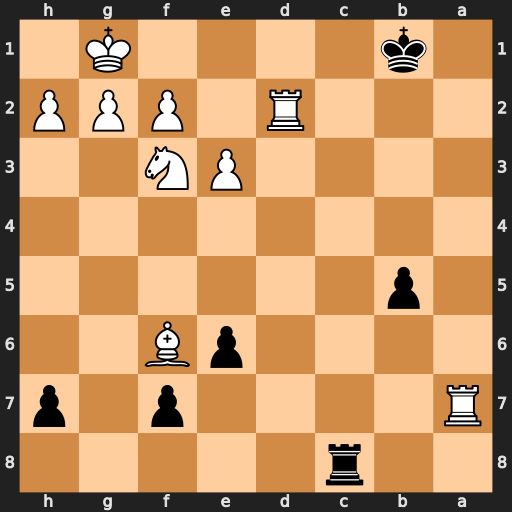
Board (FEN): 2r5/R4p1p/4pB2/1p6/8/4PN2/3R1PPP/1k4K1
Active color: b
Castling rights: -
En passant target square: -
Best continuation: Rc1+ Rd1 Rxd1+ Ne1 Rxe1#